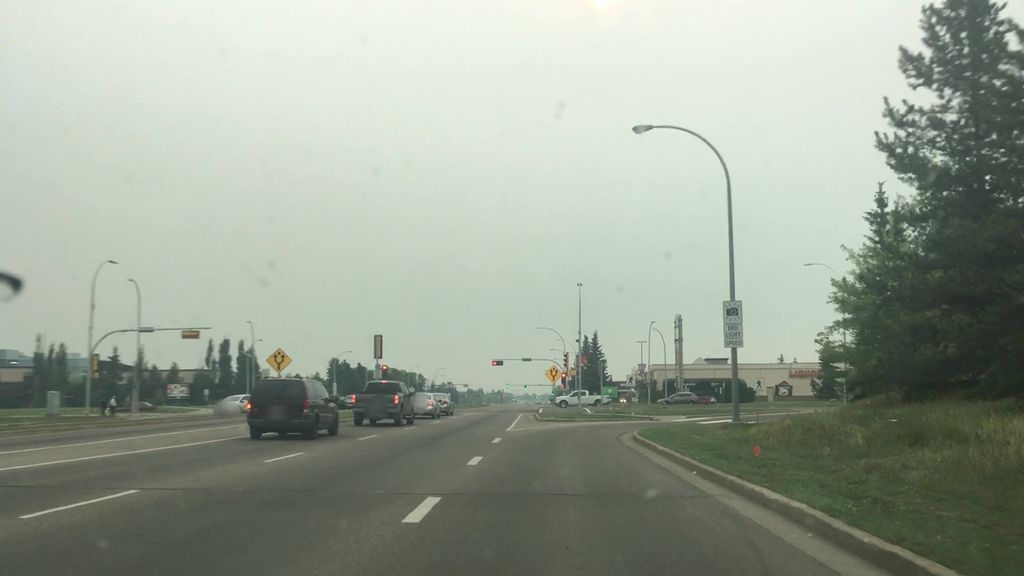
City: edmonton